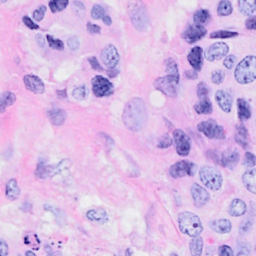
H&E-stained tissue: Breast